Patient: sex F, age 57
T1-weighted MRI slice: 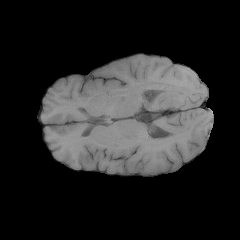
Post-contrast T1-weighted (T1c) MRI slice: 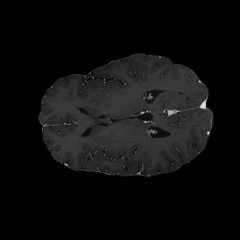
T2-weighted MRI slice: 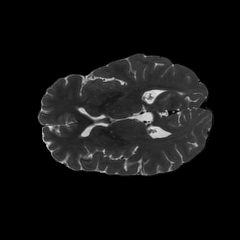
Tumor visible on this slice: no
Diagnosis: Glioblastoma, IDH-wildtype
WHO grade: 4